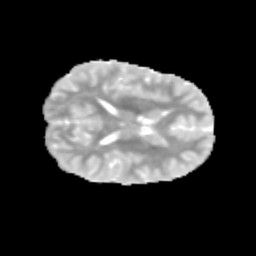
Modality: MD
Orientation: axial
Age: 9
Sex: female
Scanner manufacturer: siemens
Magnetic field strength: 3 T
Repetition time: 3.8 s
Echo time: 0.07 s